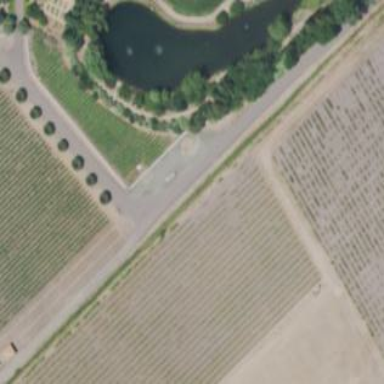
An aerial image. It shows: Vineyard with wine grapes as the main crop.